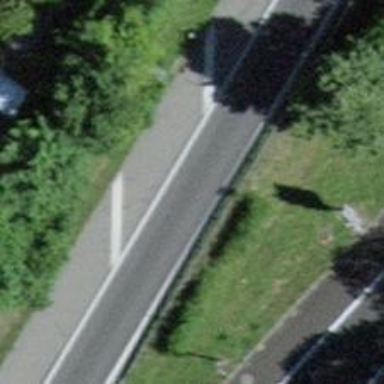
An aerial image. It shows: Trunk link highway.